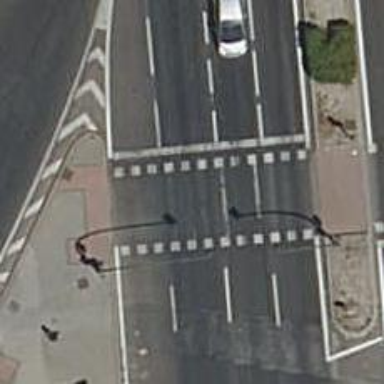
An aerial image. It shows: Road with traffic signals.